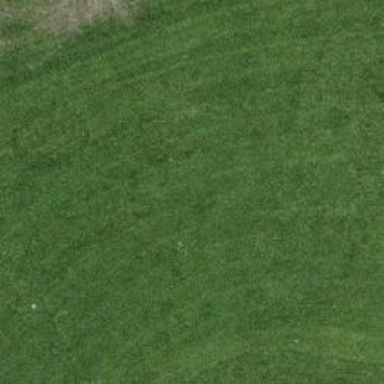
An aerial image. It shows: Golf hole.